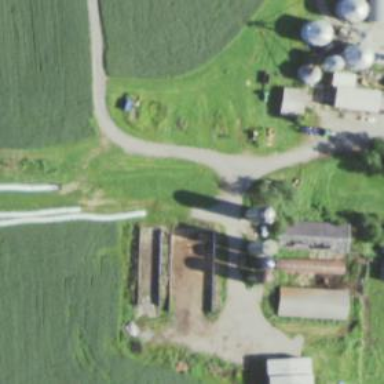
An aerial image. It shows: Silo.